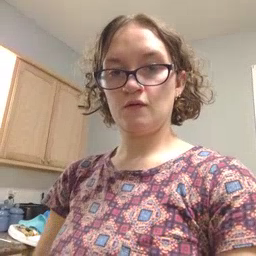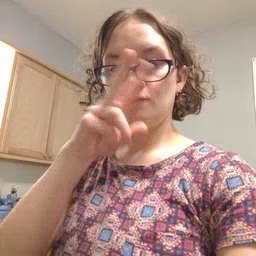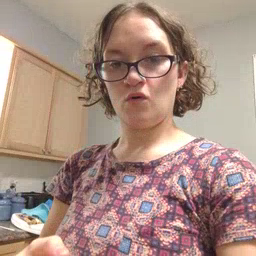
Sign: fall